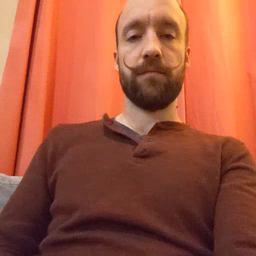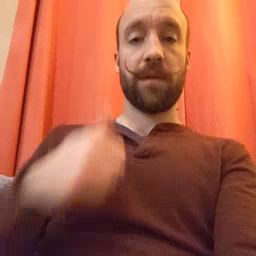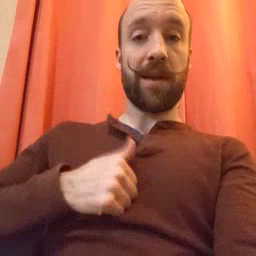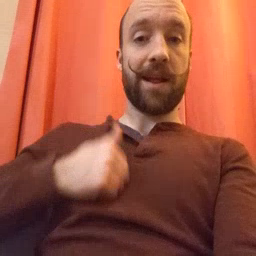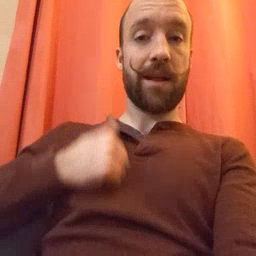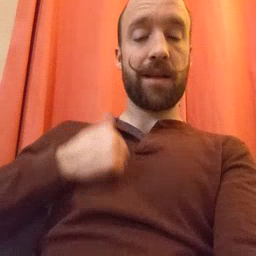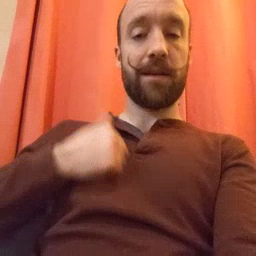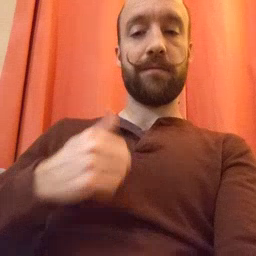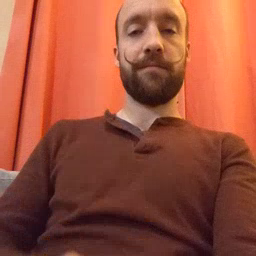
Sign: bath